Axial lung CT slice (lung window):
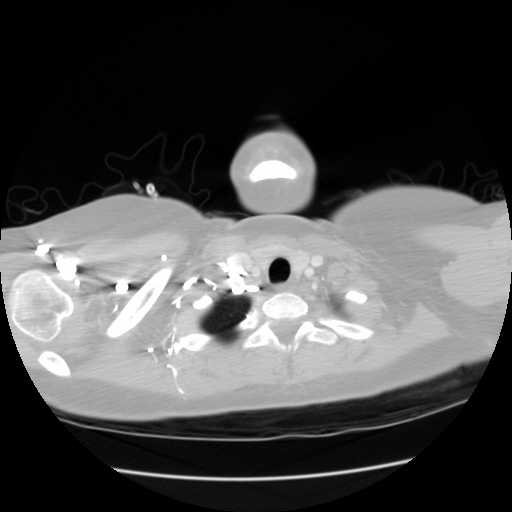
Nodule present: no